Aerial crown-view tile of a tropical tree (Barro Colorado Island, Panama), acquired 20250512:
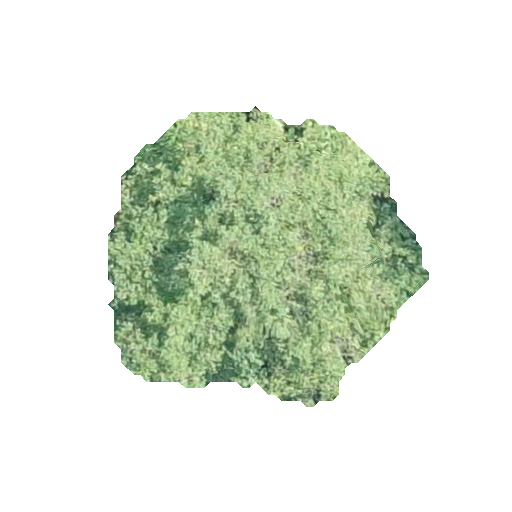
Species: Guapira myrtiflora
GBIF accepted scientific name: Guapira myrtiflora
Crown area: 103.086 m²